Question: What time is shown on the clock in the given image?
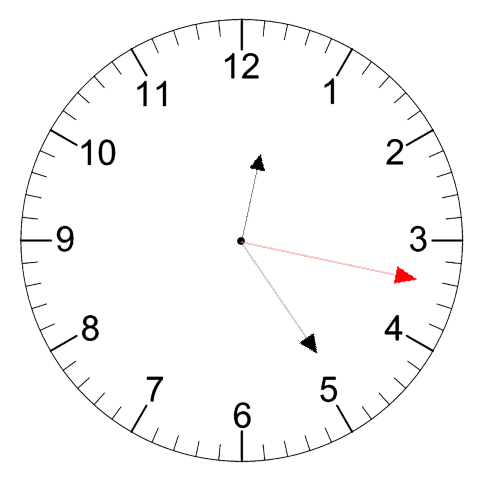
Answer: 12:24:17